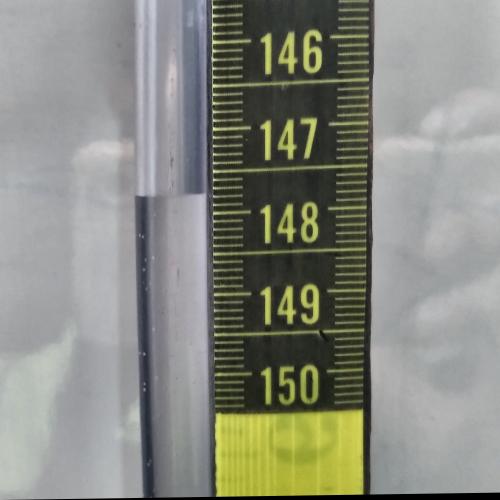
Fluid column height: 147.8 cm